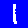
Digit: 1